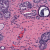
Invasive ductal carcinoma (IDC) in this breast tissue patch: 0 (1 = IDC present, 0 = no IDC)